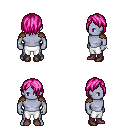
a pixel art fantasy rpg character, male body template, dark elf, purple skin, leather shoulder armor, white pants, pink bangs hairstyle, bracelets, maroon shoes, four views (front, back, left, right), 2x2 character sprite sheet, small pixel art, hard edges, no anti-aliasing